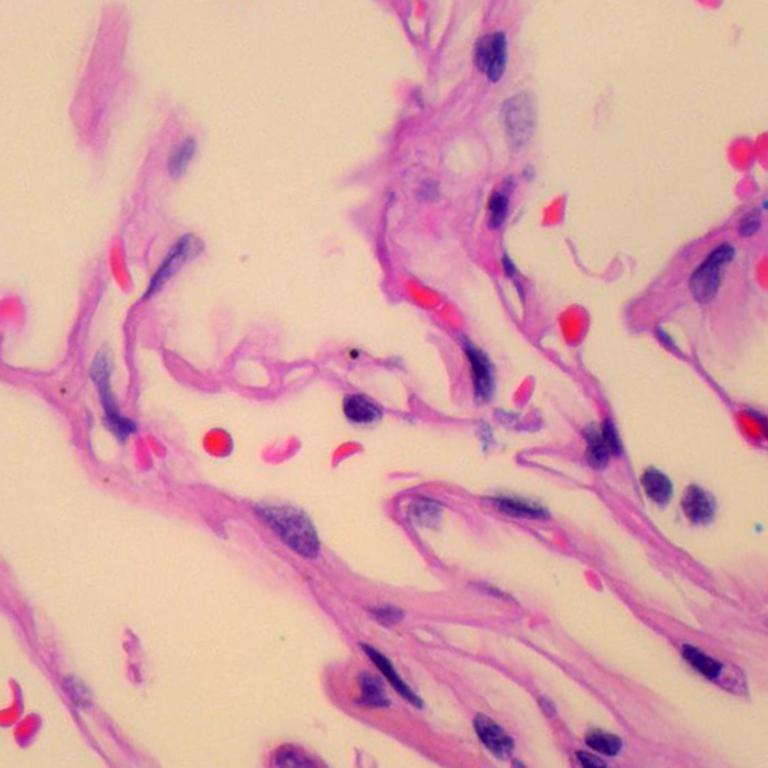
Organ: lung
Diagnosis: benign